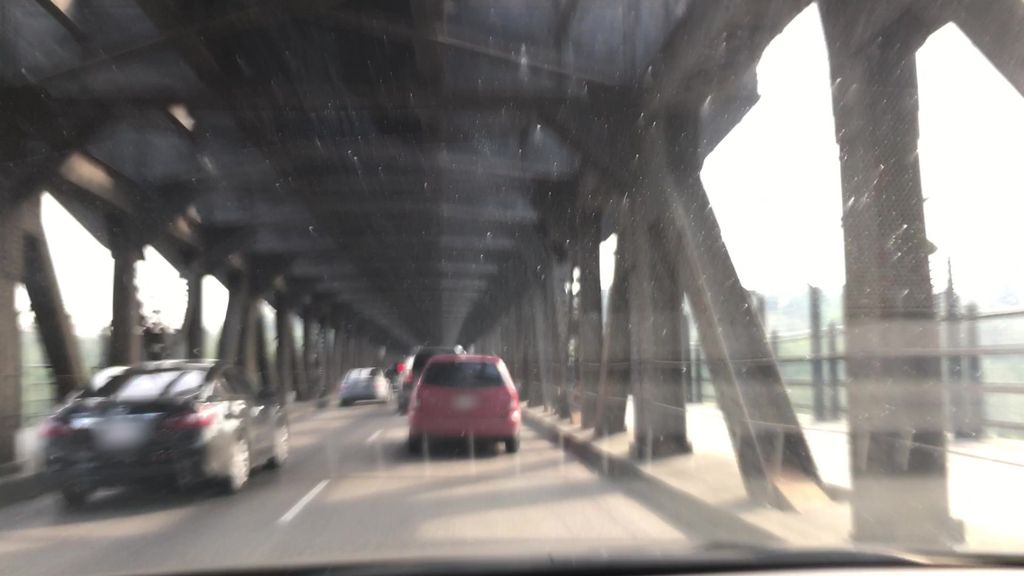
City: edmonton